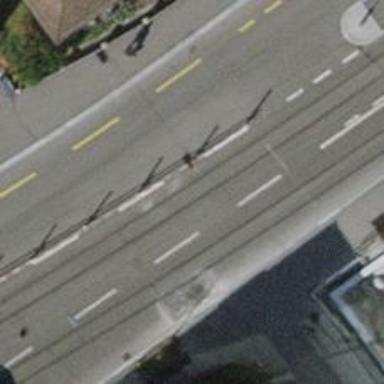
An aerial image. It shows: Tram level crossing on railway.